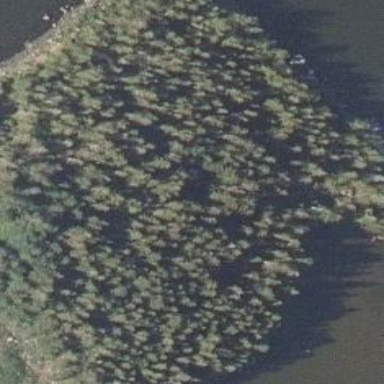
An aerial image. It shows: Evergreen needle-leaved forest.